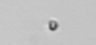
Label: nanoplankton_mix